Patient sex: F
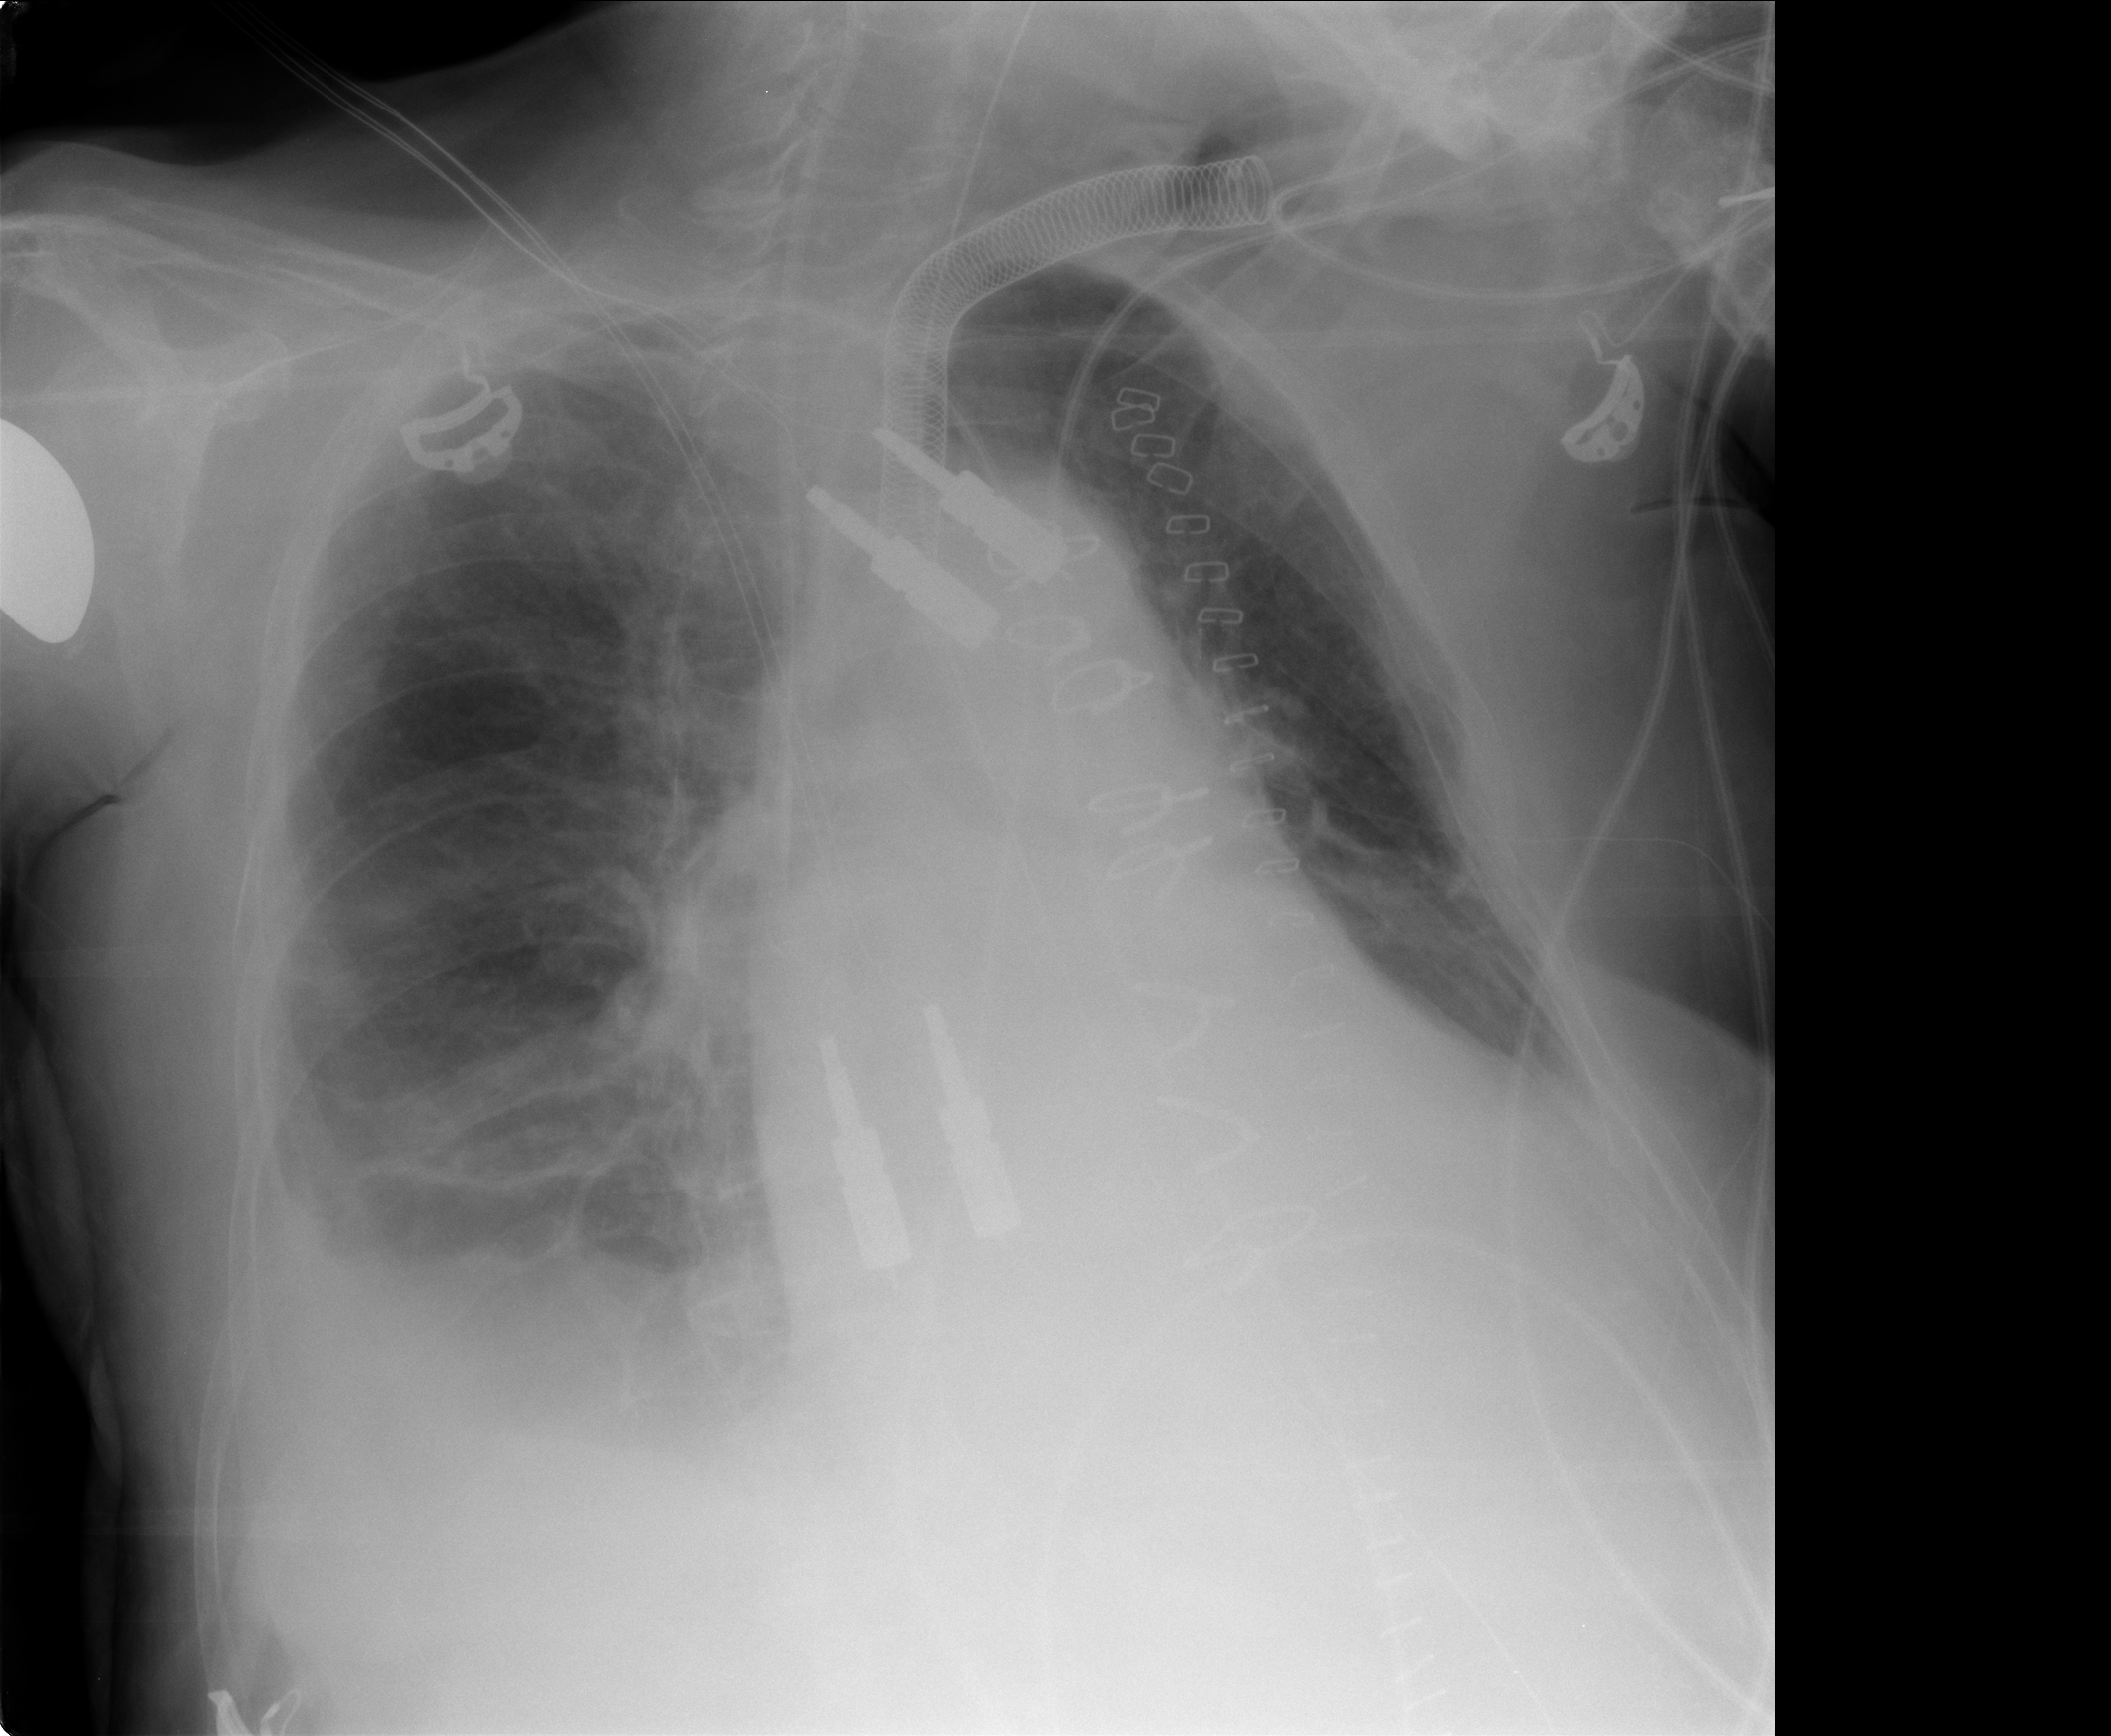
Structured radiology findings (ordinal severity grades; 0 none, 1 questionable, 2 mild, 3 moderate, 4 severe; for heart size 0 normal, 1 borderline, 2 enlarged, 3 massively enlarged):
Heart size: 2
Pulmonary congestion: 2
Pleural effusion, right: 2
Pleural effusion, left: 2
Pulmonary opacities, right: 2
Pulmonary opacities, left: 0
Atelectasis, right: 3
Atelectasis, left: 2